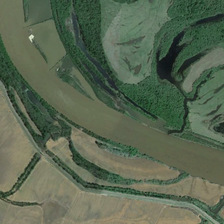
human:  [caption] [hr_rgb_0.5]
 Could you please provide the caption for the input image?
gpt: many green plants are in two sides of a curved river .

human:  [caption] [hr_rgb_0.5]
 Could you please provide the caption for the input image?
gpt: many green plants are in two sides of a curved river .

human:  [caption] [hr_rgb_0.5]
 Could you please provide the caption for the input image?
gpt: many green plants are in two sides of a curved river .

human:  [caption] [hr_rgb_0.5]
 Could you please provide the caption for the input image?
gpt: many green plants are in two sides of a curved river .

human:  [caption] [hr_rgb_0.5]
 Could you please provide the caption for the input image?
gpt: many green plants are in two sides of a curved river .